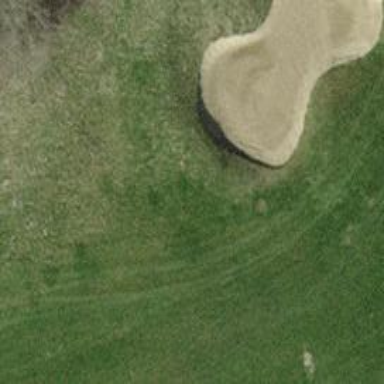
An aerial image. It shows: Sandy area is golf bunker.